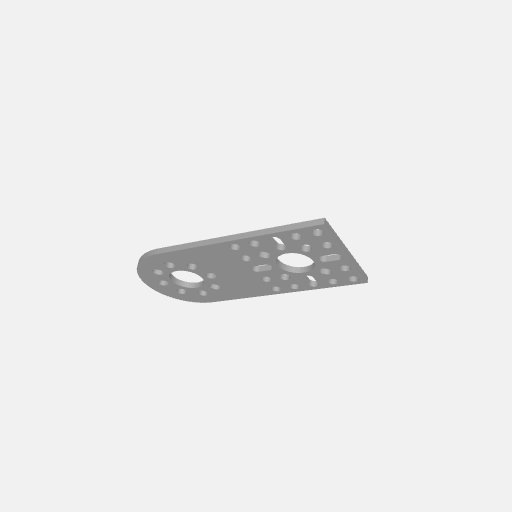
Part: FlatPatternBracket1-2